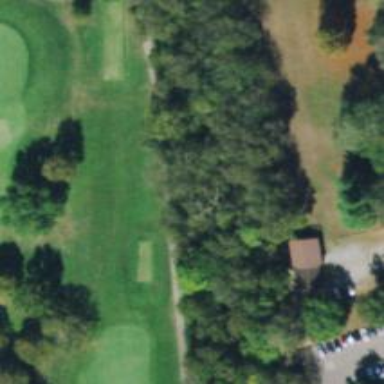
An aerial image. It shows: Path used for both walking and golf.